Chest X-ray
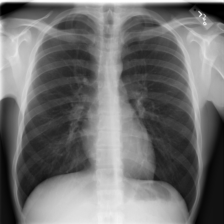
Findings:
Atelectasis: negative
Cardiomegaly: negative
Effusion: negative
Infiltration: negative
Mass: negative
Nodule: negative
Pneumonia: negative
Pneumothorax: negative
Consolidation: negative
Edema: negative
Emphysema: negative
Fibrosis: negative
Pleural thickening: negative
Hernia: negative